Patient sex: F
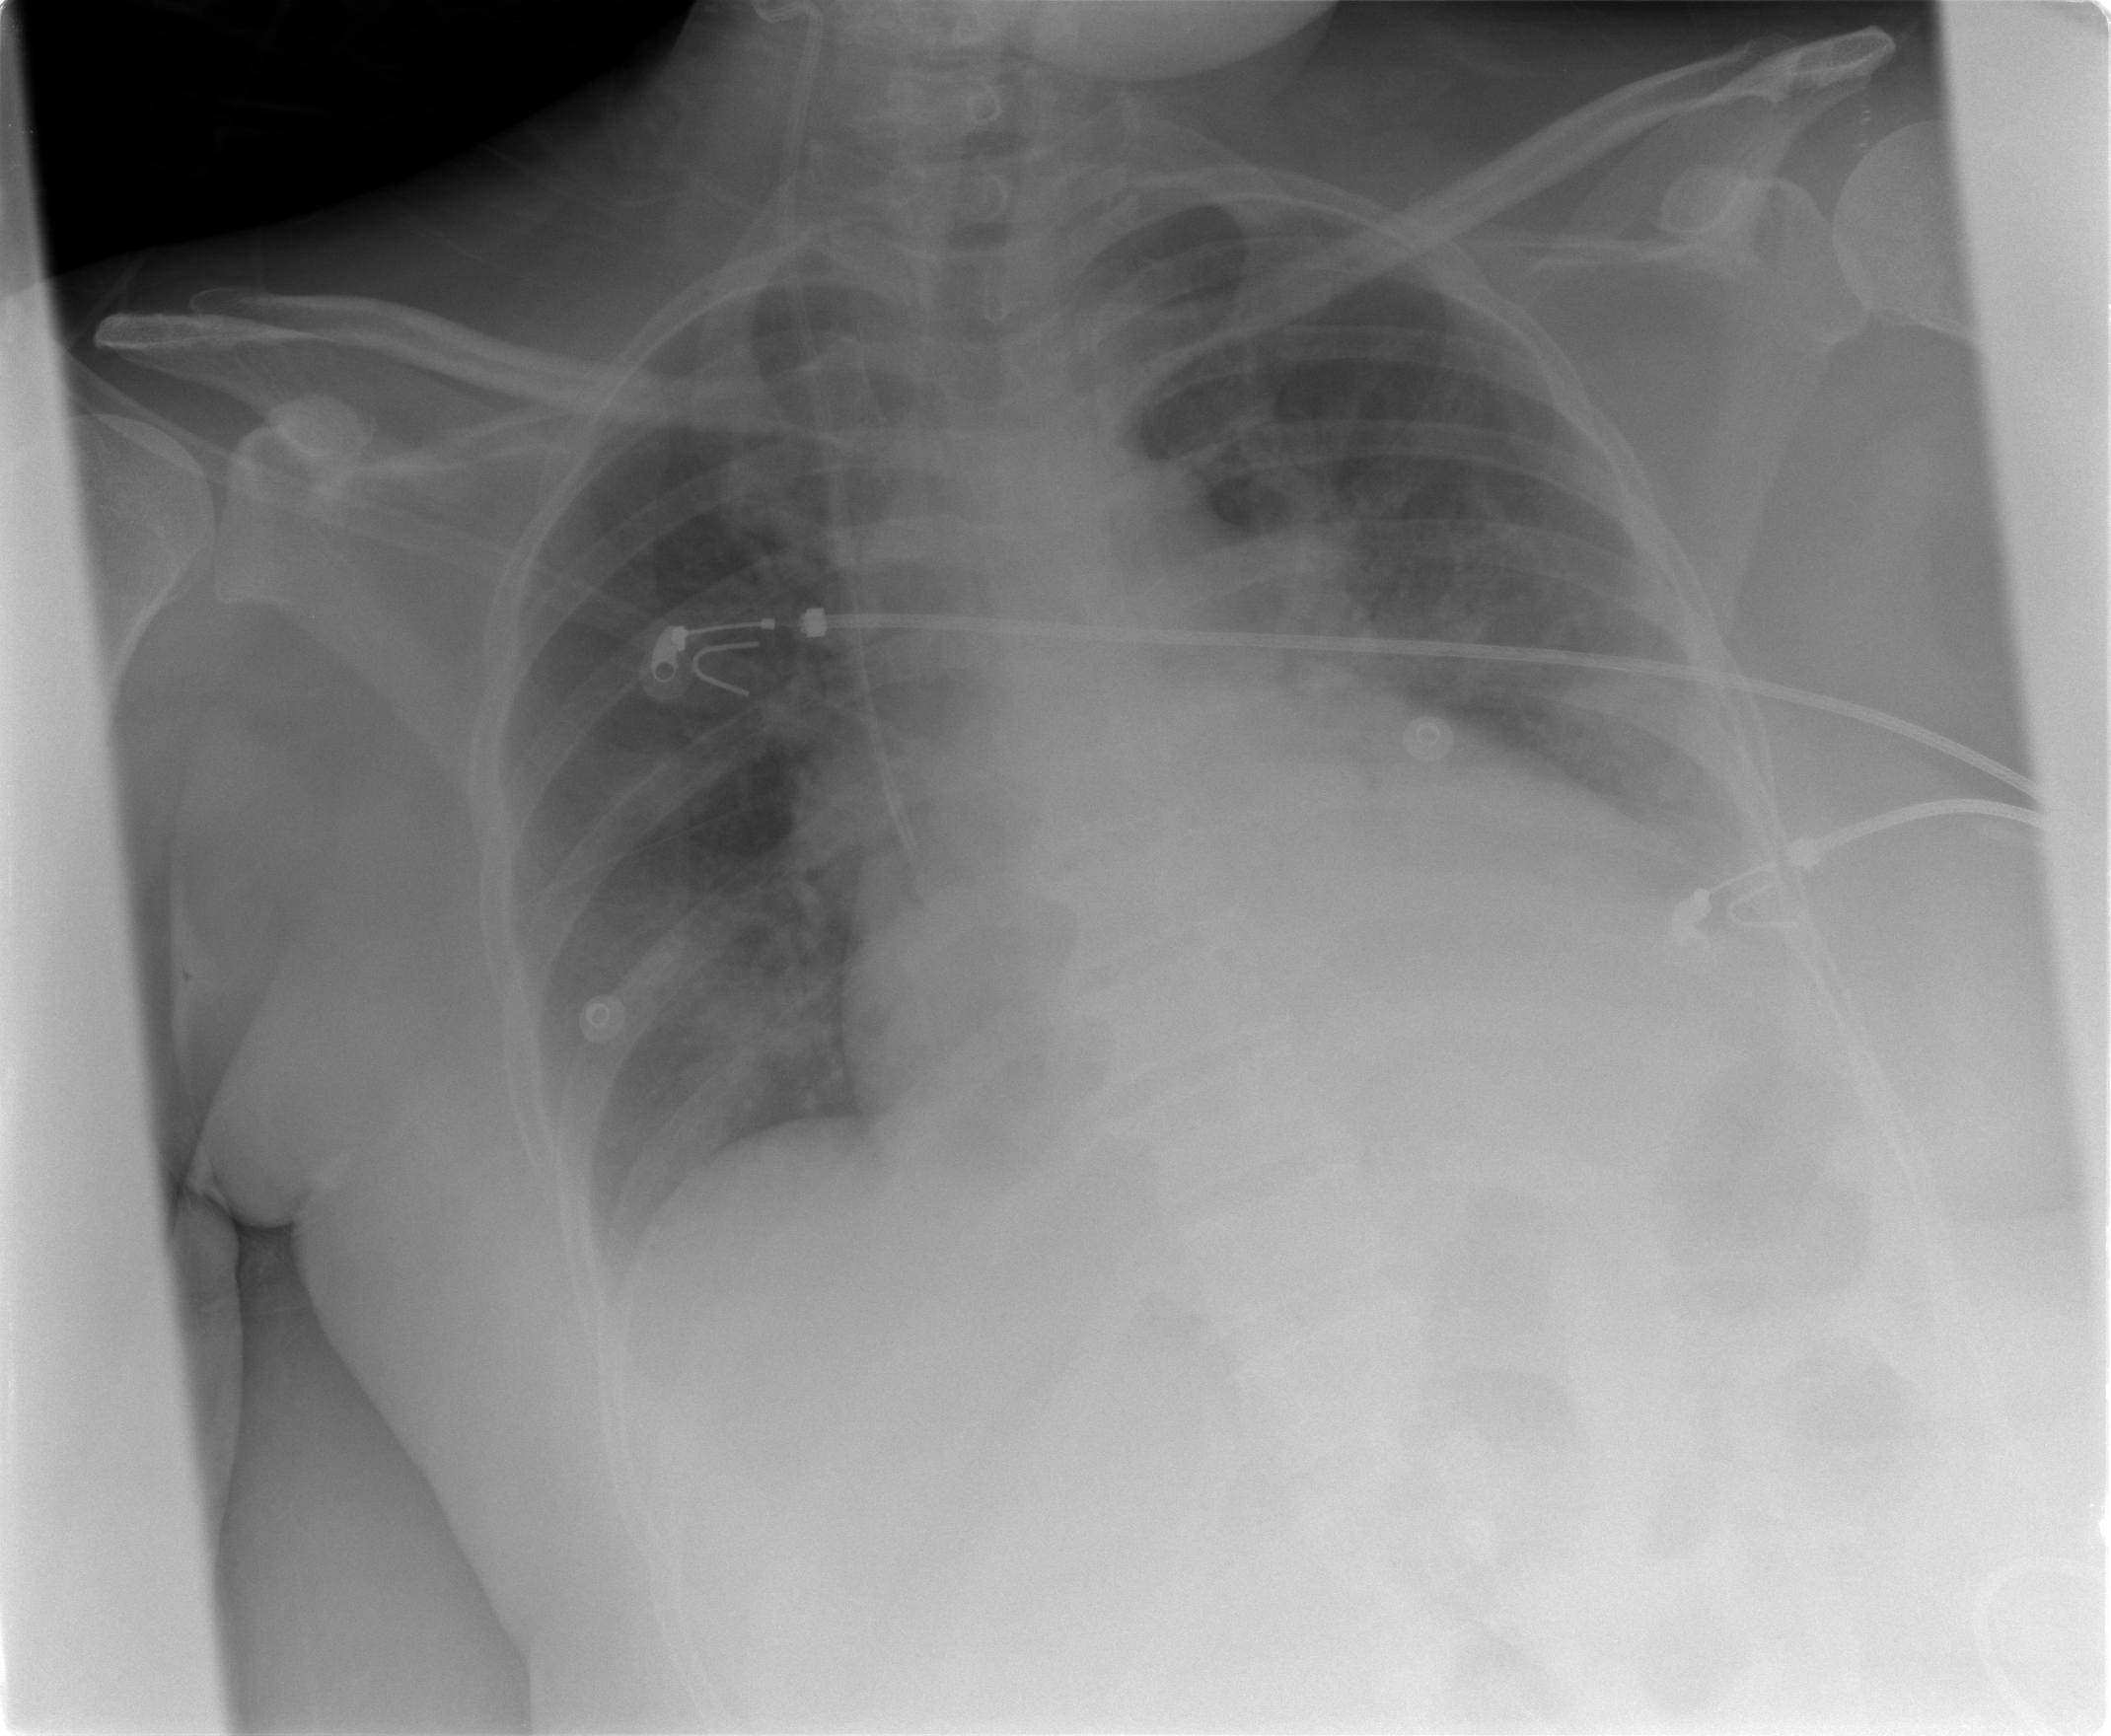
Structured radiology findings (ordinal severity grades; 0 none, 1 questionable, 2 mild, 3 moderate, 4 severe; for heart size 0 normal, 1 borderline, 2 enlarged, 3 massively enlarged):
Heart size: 2
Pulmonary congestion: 2
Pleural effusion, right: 1
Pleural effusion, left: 2
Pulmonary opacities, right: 2
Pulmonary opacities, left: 2
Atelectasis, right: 2
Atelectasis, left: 2